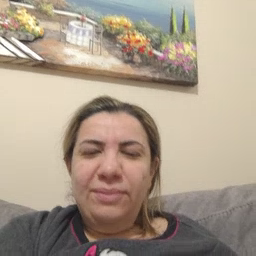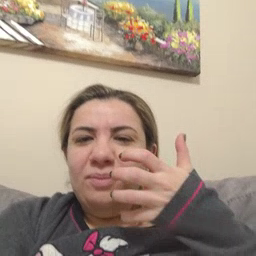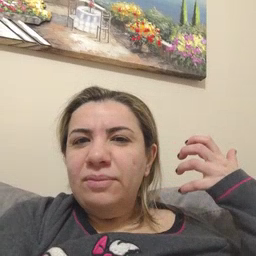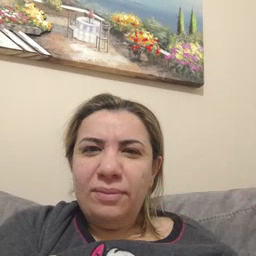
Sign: tiger